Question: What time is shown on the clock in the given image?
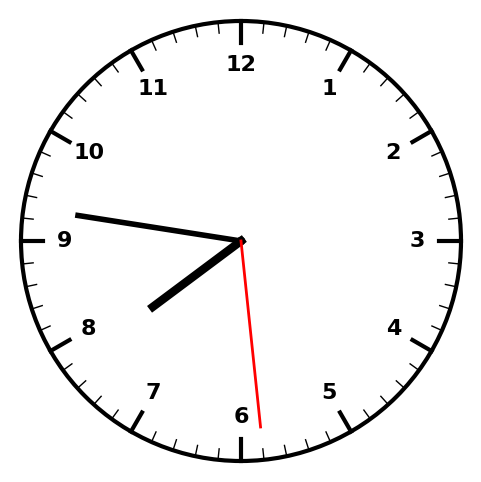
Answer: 07:46:29